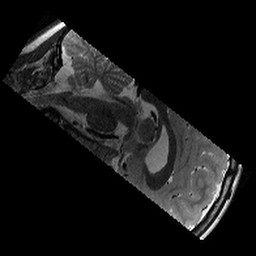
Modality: T2w
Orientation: sagittal
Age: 11
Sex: male
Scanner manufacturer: siemens
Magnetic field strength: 3 T
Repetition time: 9.23 s
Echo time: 0.067 s